Aerial crown-view tile of a tropical tree (Barro Colorado Island, Panama), acquired 20240611:
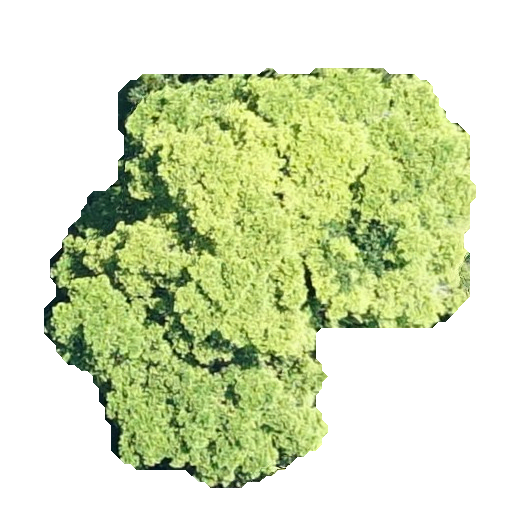
Species: Terminalia amazonia
GBIF accepted scientific name: Terminalia amazonica
Crown area: 197.997 m²